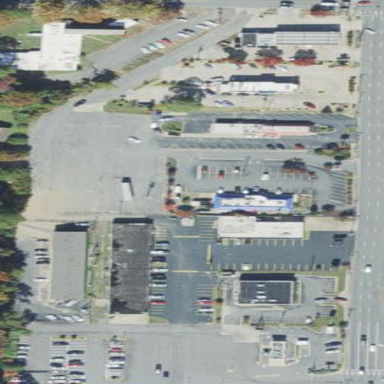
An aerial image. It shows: Retail area.